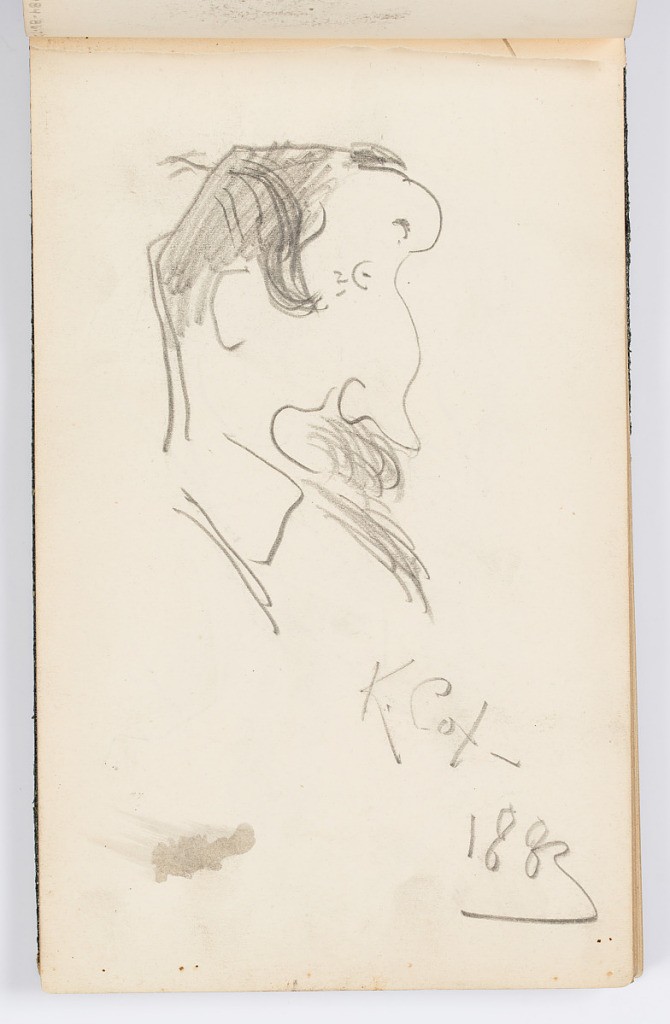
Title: Sketchbook Page: Caricatures
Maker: Kenyon Cox, American, 1856–1919
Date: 1883
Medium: Graphite on paper
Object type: Sketchbook folio
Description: Recto: Caricature of man with facial hair in right profile.
Verso: Caricature of man with facial hair in left profile.